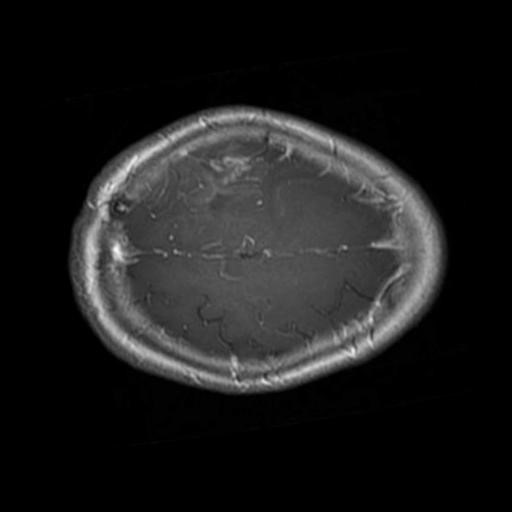
Label: brain_glioma